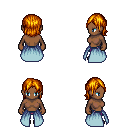
a pixel art fantasy rpg character, female body template, human, dark skin, overskirt, magenta pants, dark blonde long bangs hairstyle, four views (front, back, left, right), 2x2 character sprite sheet, small pixel art, hard edges, no anti-aliasing